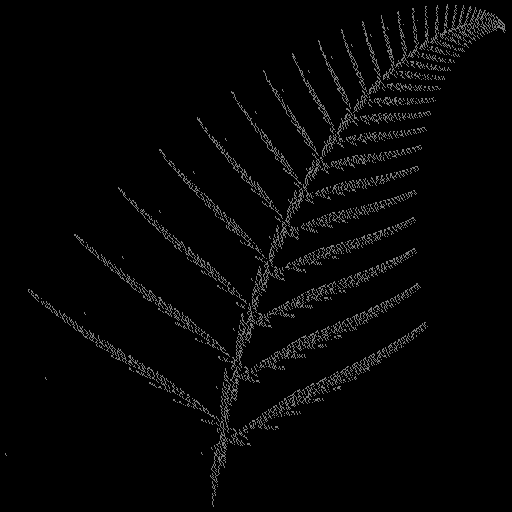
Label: deerfern